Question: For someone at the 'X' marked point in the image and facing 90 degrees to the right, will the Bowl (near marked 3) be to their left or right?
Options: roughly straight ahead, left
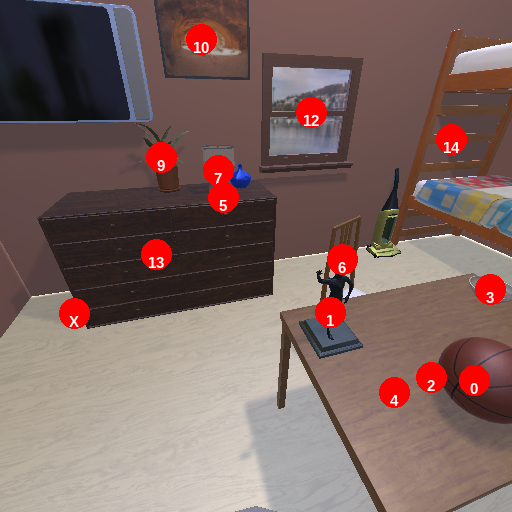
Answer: roughly straight ahead